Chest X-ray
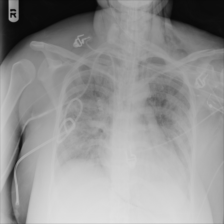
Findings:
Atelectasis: negative
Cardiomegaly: negative
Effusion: negative
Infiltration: positive
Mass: negative
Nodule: negative
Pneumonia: negative
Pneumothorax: negative
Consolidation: negative
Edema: negative
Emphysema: positive
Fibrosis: negative
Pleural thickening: negative
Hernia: negative